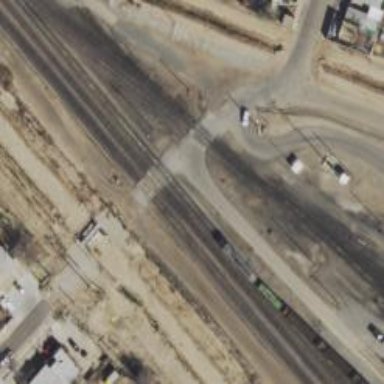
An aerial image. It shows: Railway level crossing.